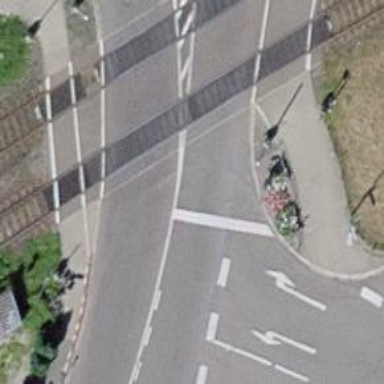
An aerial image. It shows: Level crossing with lights on the railway.